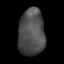
Tissue: lung
Cell type: Epithelial cells
Senescence score: 0.177
Nuclear area (px): 1202
Mean DAPI intensity: 78.067